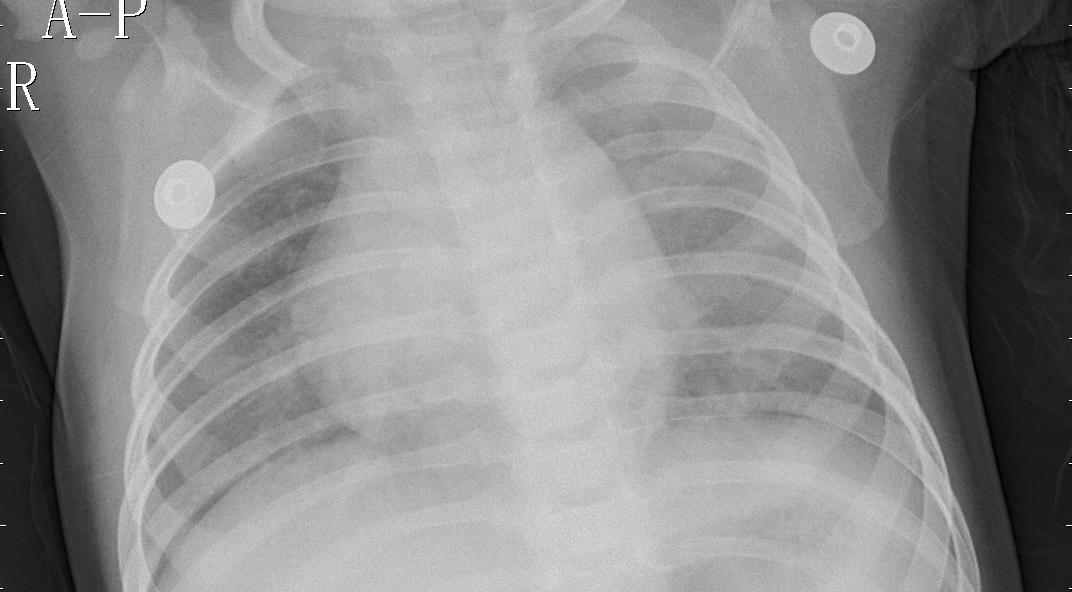
Diagnosis: PNEUMONIA